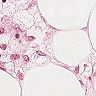
Metastatic tissue present: no